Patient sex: M
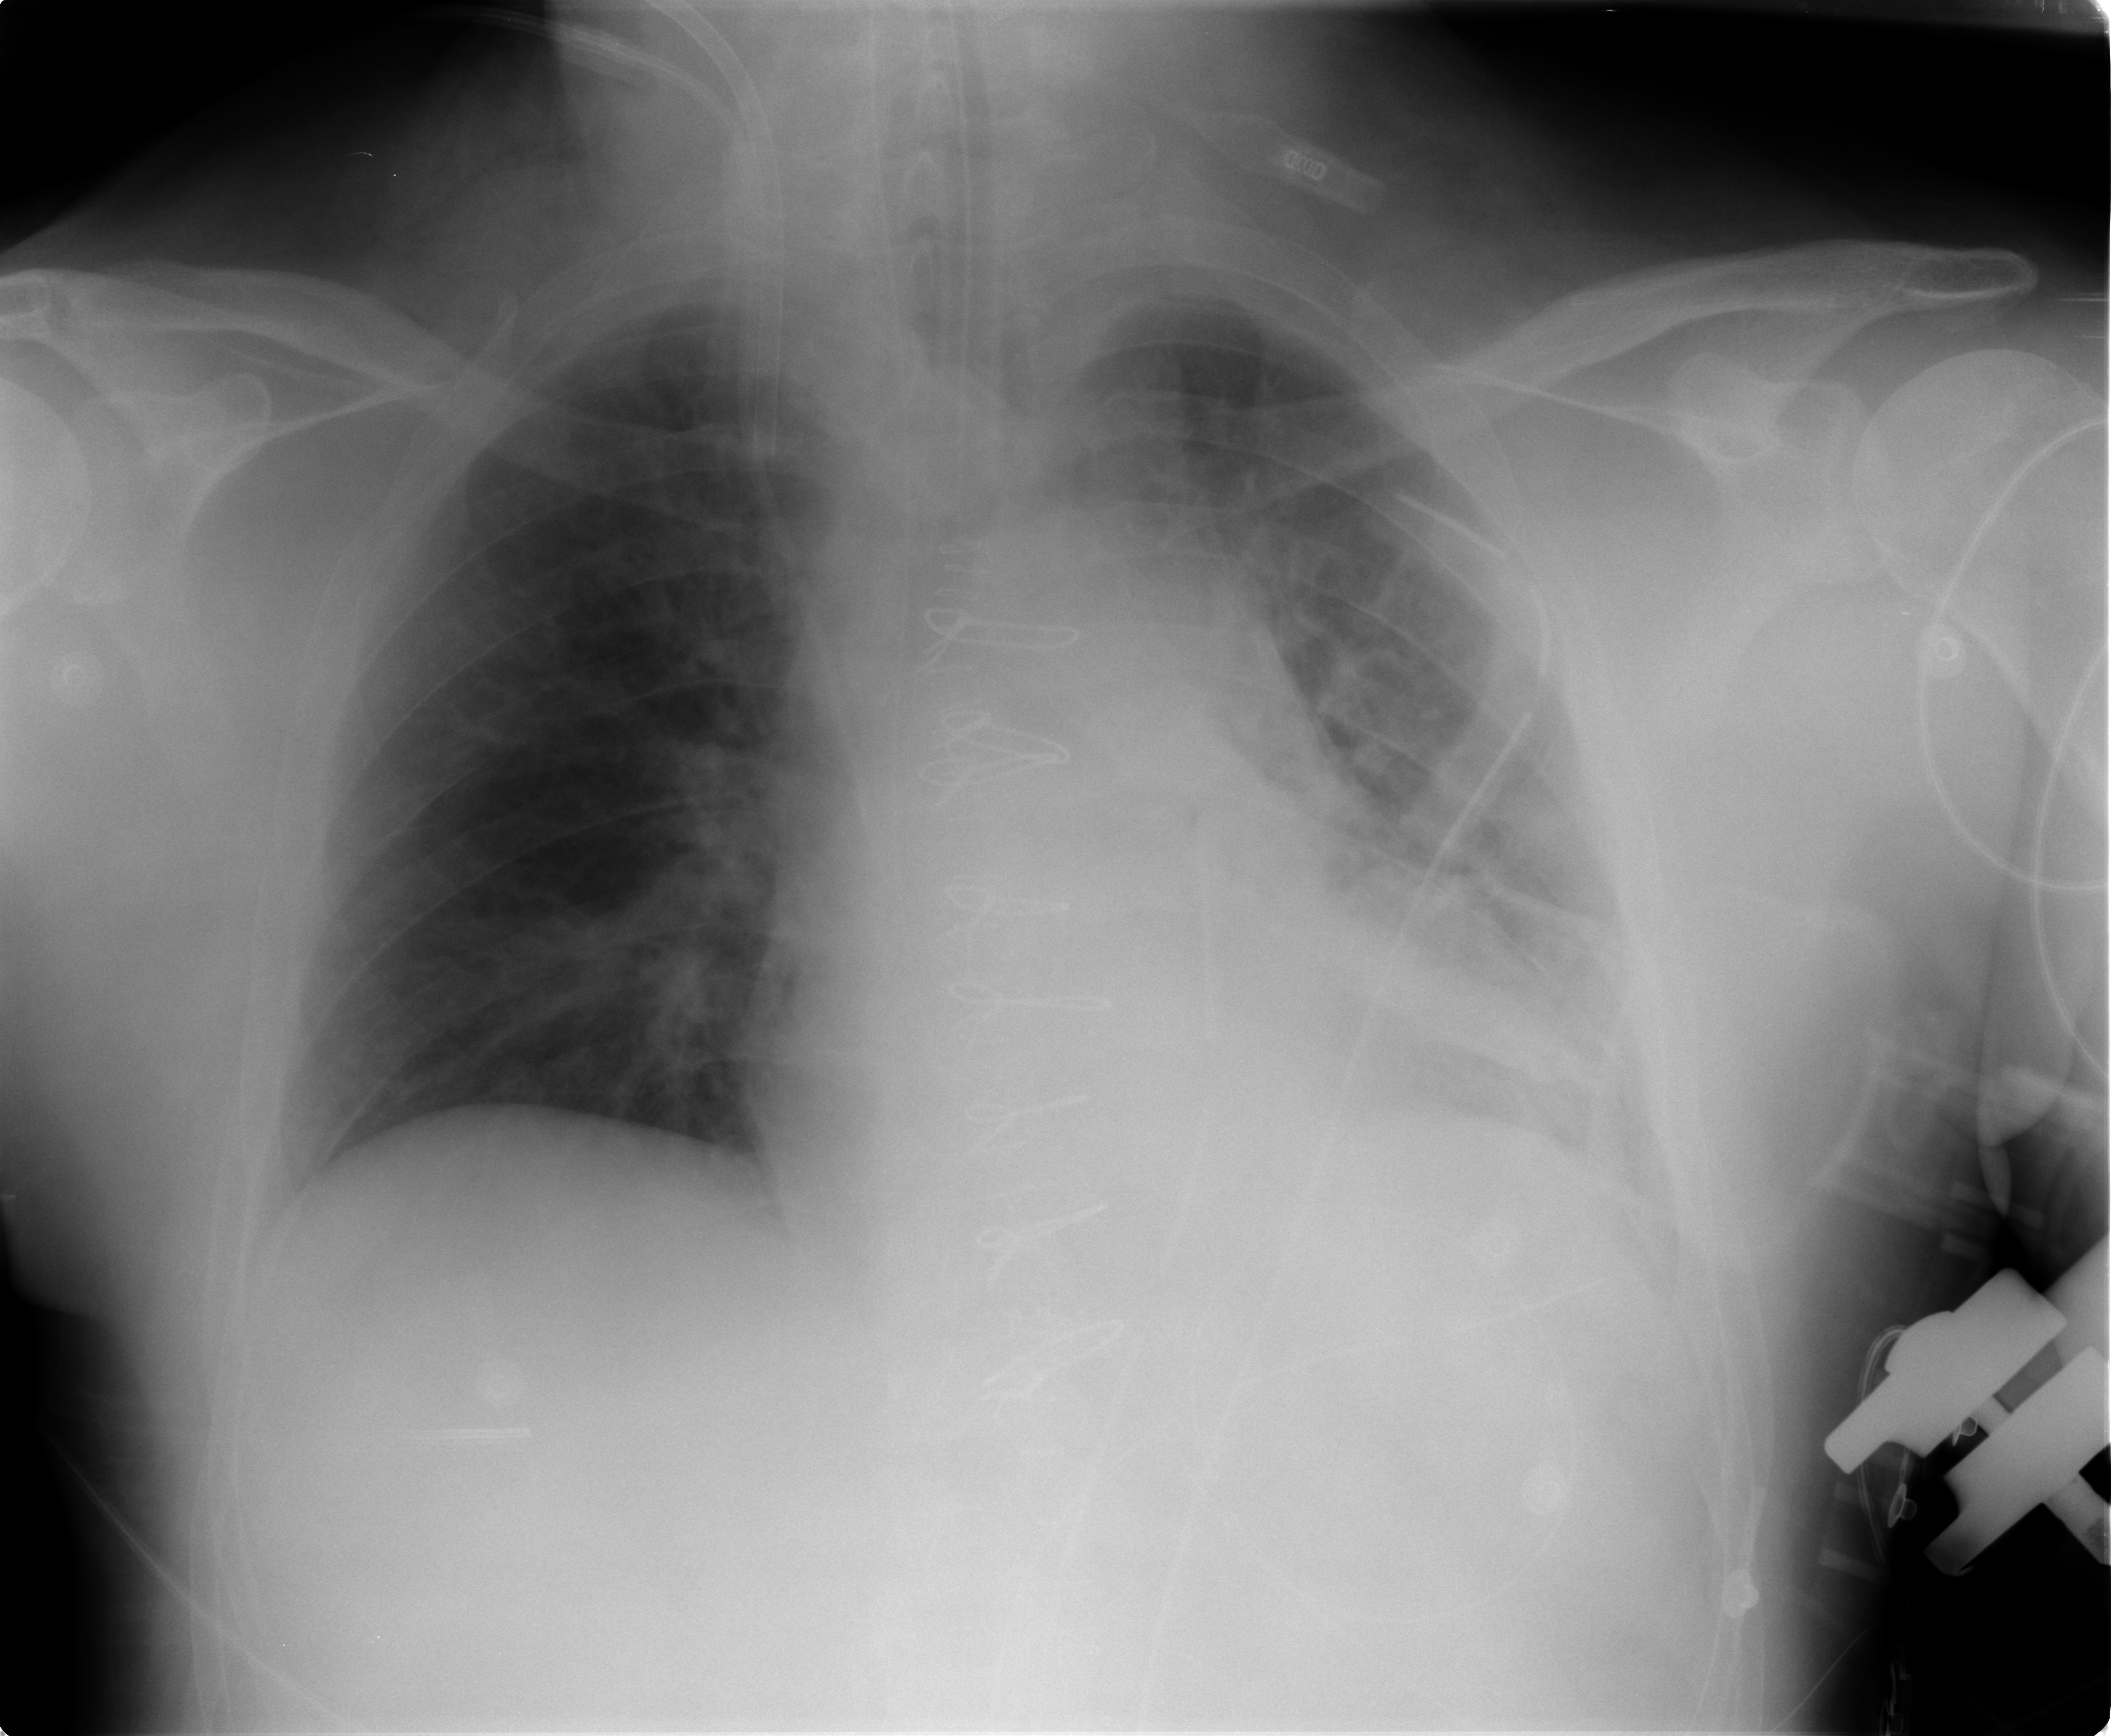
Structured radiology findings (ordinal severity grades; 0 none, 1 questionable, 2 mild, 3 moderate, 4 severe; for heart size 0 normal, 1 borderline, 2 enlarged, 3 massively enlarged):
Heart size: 2
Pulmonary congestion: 1
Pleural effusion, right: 0
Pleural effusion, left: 1
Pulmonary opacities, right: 0
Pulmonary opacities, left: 1
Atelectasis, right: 0
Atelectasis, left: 1